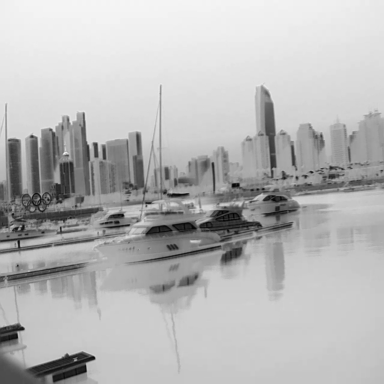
There are five canoes in the infrared image.